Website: bh-photo
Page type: payment
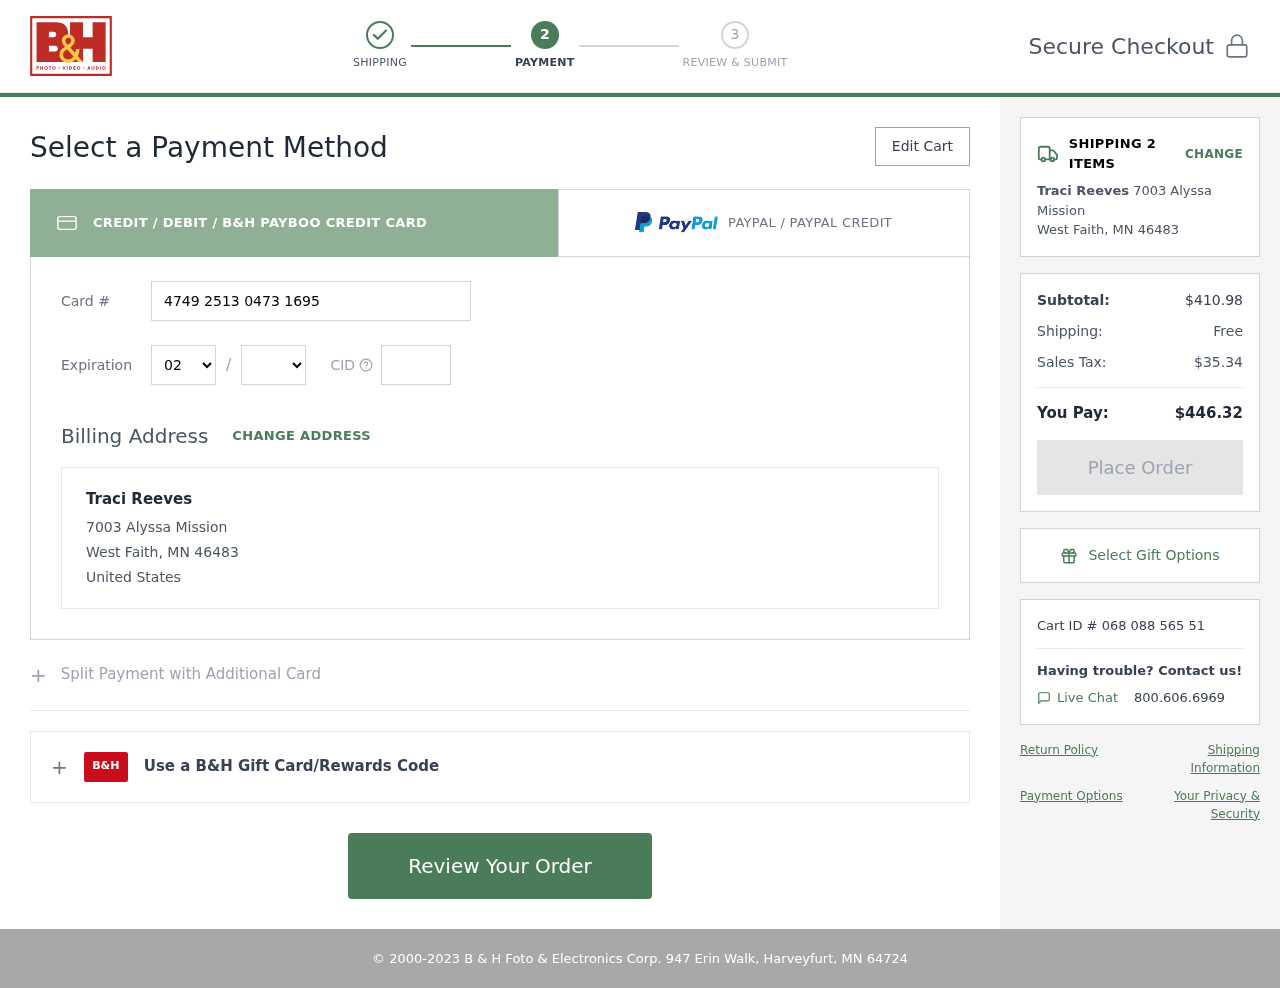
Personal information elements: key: PII_CARD_CVV
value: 481
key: PII_CARD_EXPIRY_MONTH
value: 02
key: PII_CARD_EXPIRY_YEAR
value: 26
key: PII_CARD_NUMBER
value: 4749 2513 0473 1695
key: PII_CITY_STATE_ZIP
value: West Faith, MN 46483
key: PII_COUNTRY
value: United States
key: PII_FULLNAME
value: Traci Reeves
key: PII_STREET
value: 7003 Alyssa Mission
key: PII_FULLNAME2
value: Traci Reeves
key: PII_STREET2
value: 7003 Alyssa Mission
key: PII_CITY_STATE_ZIP2
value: West Faith, MN 46483
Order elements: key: ORDER_NUM_ITEMS
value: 2
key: ORDER_SUBTOTAL
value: $410.98
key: ORDER_SHIPPING_COST
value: Free
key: ORDER_TAX
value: $35.34
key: ORDER_TOTAL
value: $446.32
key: ORDER_ID
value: Cart ID # 068 088 565 51